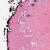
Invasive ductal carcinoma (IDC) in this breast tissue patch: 0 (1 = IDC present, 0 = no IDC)